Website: lowes
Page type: review-order
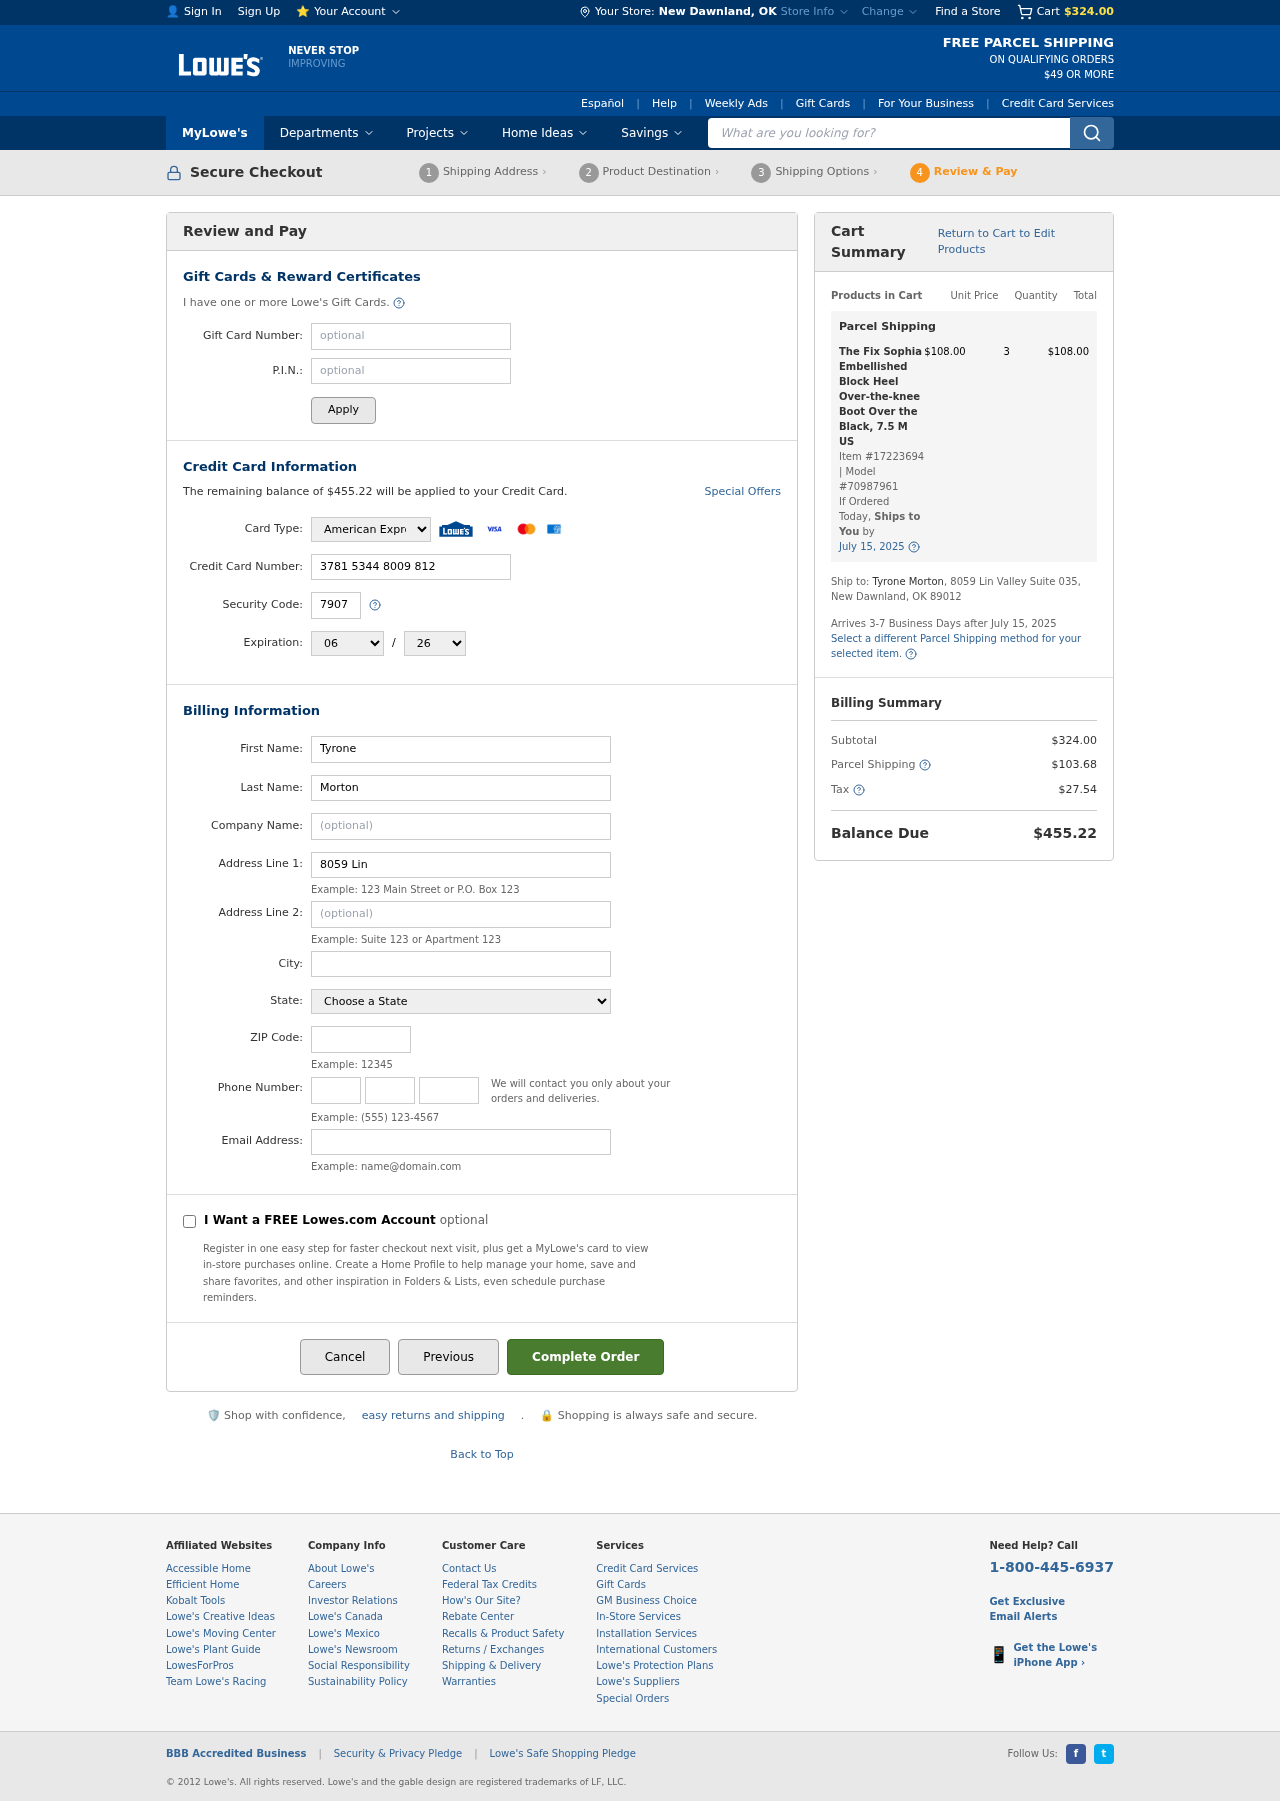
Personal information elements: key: PII_CARD_CVV
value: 7907
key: PII_CARD_EXPIRY_MONTH
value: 06
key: PII_CARD_EXPIRY_YEAR
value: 26
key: PII_CARD_NUMBER
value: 3781 5344 8009 812
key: PII_CARD_TYPE
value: American Express
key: PII_CITY
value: New Dawnland
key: PII_CITY_STATE
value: New Dawnland, OK
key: PII_EMAIL
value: tyronemorton@gmail.com
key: PII_FIRSTNAME
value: Tyrone
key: PII_LASTNAME
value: Morton
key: PII_PHONE_AREA
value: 902
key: PII_PHONE_PREFIX
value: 300
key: PII_PHONE_SUFFIX
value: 8474
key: PII_POSTCODE
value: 89012
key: PII_STATE
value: Oklahoma
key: PII_STREET
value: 8059 Lin Valley Suite 035
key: PII_STREET2
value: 8059 Lin Valley Suite 035
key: PII_STREET2
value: Apt. 028
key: PII_FULLNAME2
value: Tyrone Morton
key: PII_CITY_STATE_ZIP2
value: New Dawnland, OK 89012
Product elements: key: PRODUCT1_NAME
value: The Fix Sophia Embellished Block Heel Over-the-knee Boot Over the Black, 7.5 M US
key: PRODUCT1_PRICE
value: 108
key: PRODUCT1_QUANTITY
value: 3
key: PRODUCT1_ITEM_NUMBER
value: Item #17223694
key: PRODUCT1_MODEL_NUMBER
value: Model #70987961
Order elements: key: ORDER_SUBTOTAL
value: $324.00
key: ORDER_BALANCE_DUE
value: $455.22
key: ORDER_SHIPPING_DATE
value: July 15, 2025
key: ORDER_ITEM_TOTAL
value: $108.00
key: ORDER_SHIPPING_DATE2
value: July 15, 2025
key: ORDER_SHIPPING_COST
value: $103.68
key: ORDER_TAX
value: $27.54
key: ORDER_TOTAL
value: $455.22
Search elements: key: HEADER_SEARCH
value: What are you looking for?